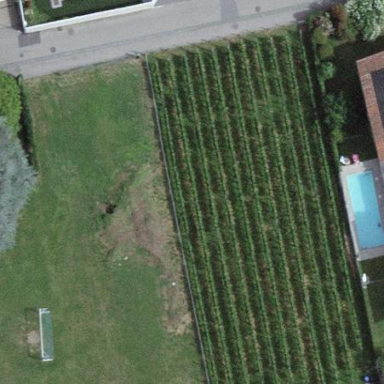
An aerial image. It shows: Vineyard with grape crops.